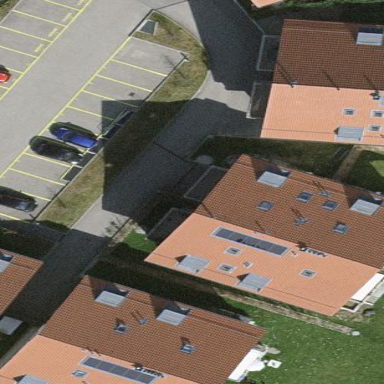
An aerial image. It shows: Residential building.